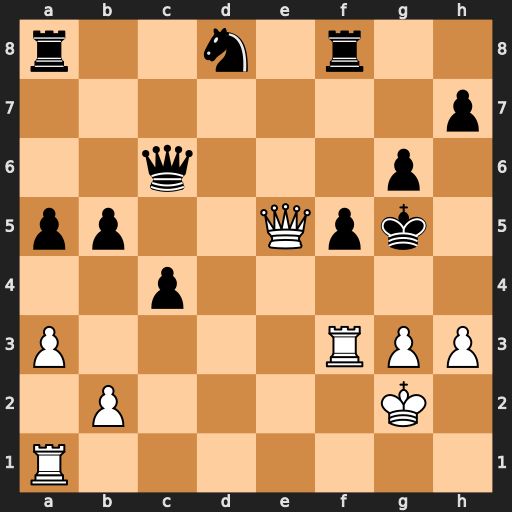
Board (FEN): r2n1r2/7p/2q3p1/pp2Qpk1/2p5/P4RPP/1P4K1/R7
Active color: w
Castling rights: -
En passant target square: -
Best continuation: Qe7+ Qf6 Qe3+ f4 Rxf4